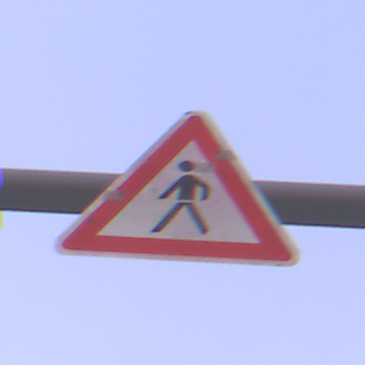
Verkehrszeichen: FussgaengerRechts
Umgebung: Outdoor, Nature
Tageszeit: SunriseSunset
Wetter: PartlyCloudy
Licht: Natural
Jahreszeit: NotSpecified
Kontrast: LowContrast